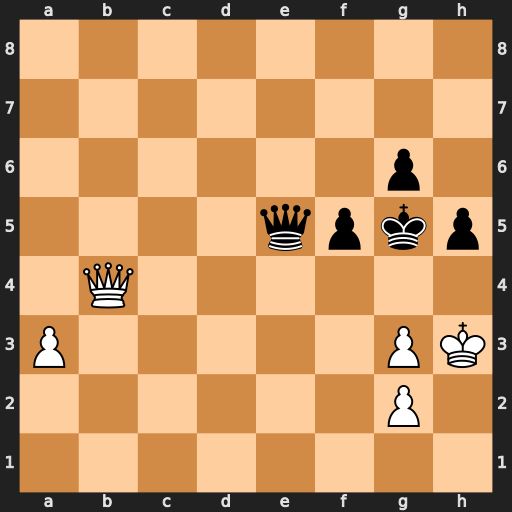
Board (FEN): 8/8/6p1/4qpkp/1Q6/P5PK/6P1/8
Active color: w
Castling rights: -
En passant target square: -
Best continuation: Qh4+ Kh6 Qf4+ Qxf4 gxf4